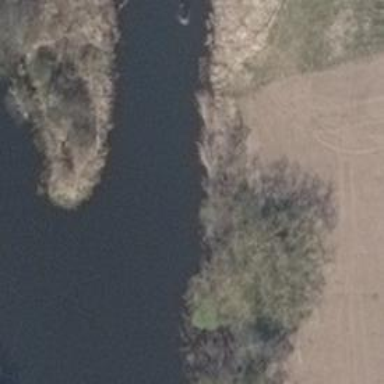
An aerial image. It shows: River with riverbank.